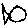
Label: fish